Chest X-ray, PA view. Patient: 43 years old, sex F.
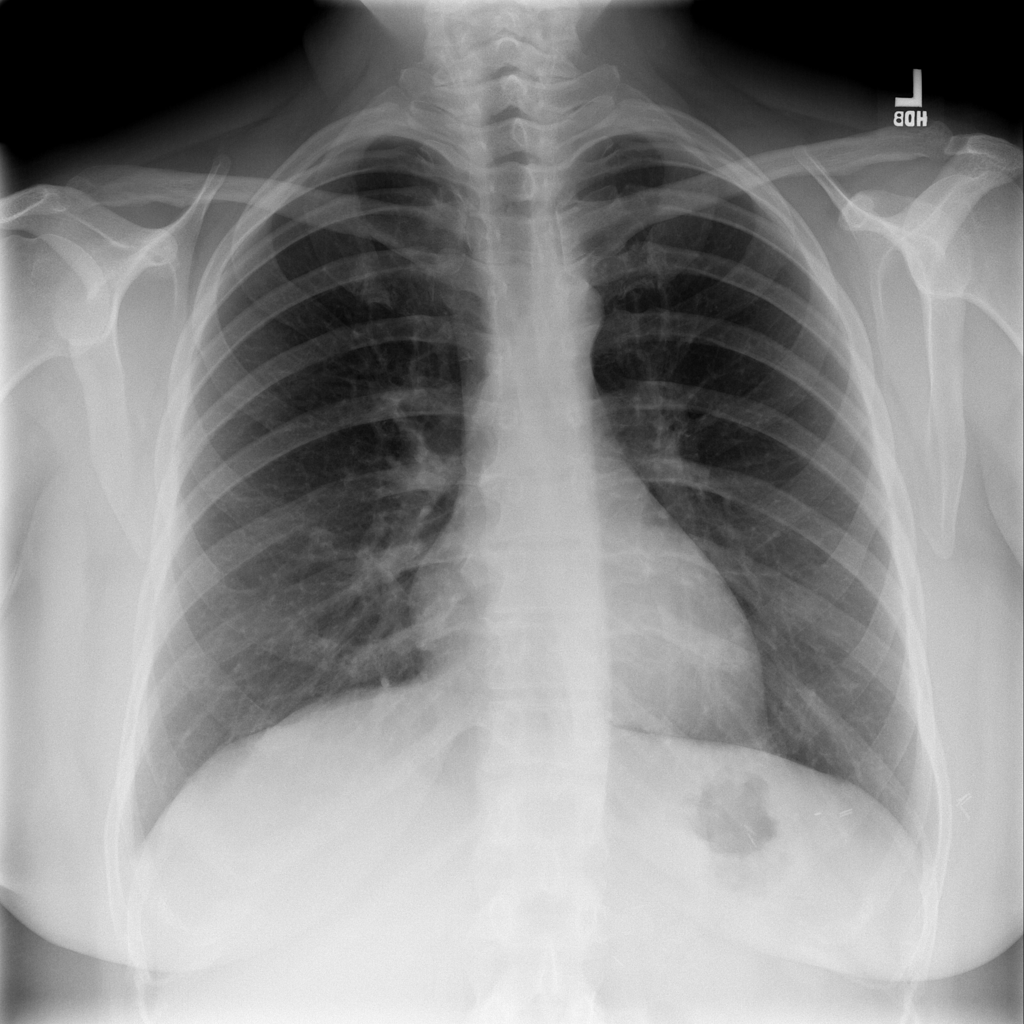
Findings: No Finding